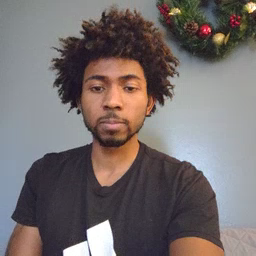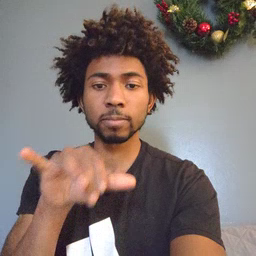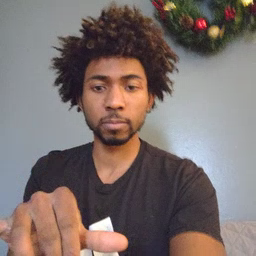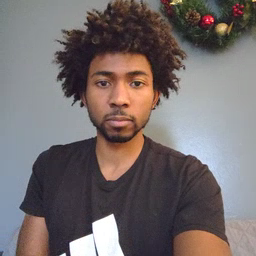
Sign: stay